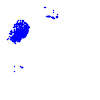
Particle: electron